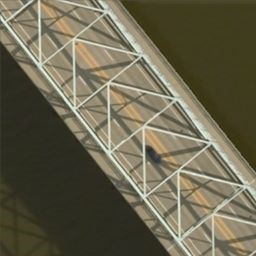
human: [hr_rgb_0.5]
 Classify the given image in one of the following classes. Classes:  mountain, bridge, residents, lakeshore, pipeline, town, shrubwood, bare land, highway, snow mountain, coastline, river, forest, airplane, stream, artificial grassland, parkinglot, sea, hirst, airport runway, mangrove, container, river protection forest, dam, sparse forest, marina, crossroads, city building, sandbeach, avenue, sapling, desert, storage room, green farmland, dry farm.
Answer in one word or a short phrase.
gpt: bridge